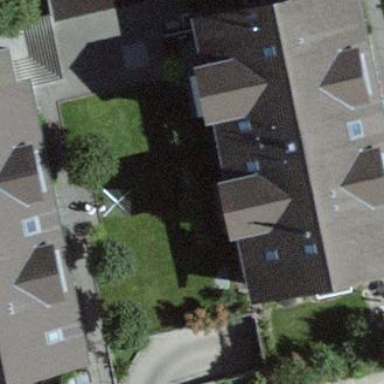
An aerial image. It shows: Residential building.